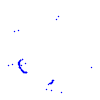
Particle: proton